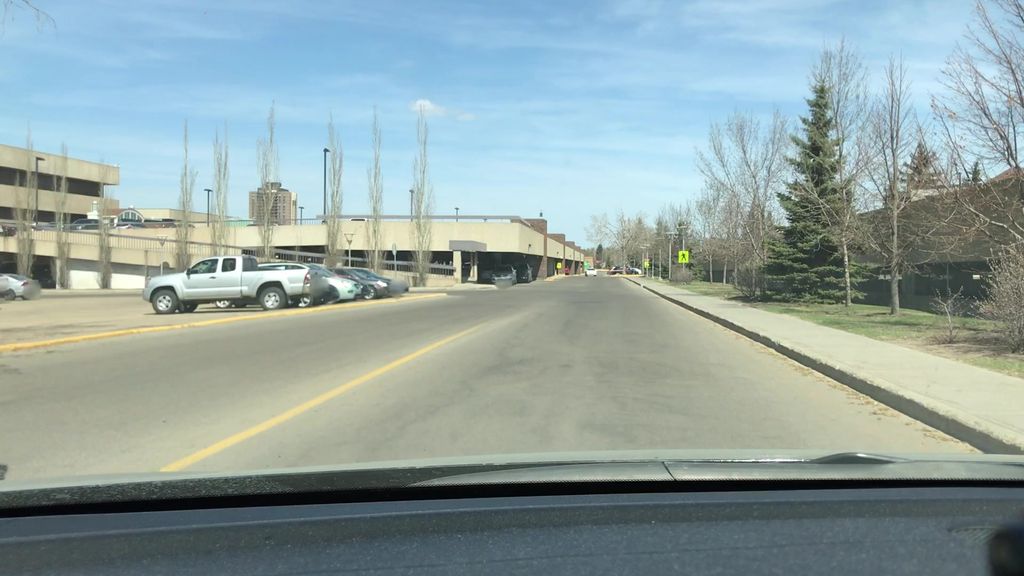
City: edmonton